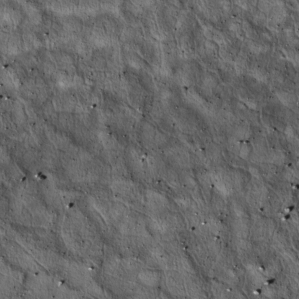
Label: non_frost